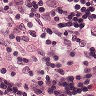
Metastatic tissue present: no